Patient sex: M
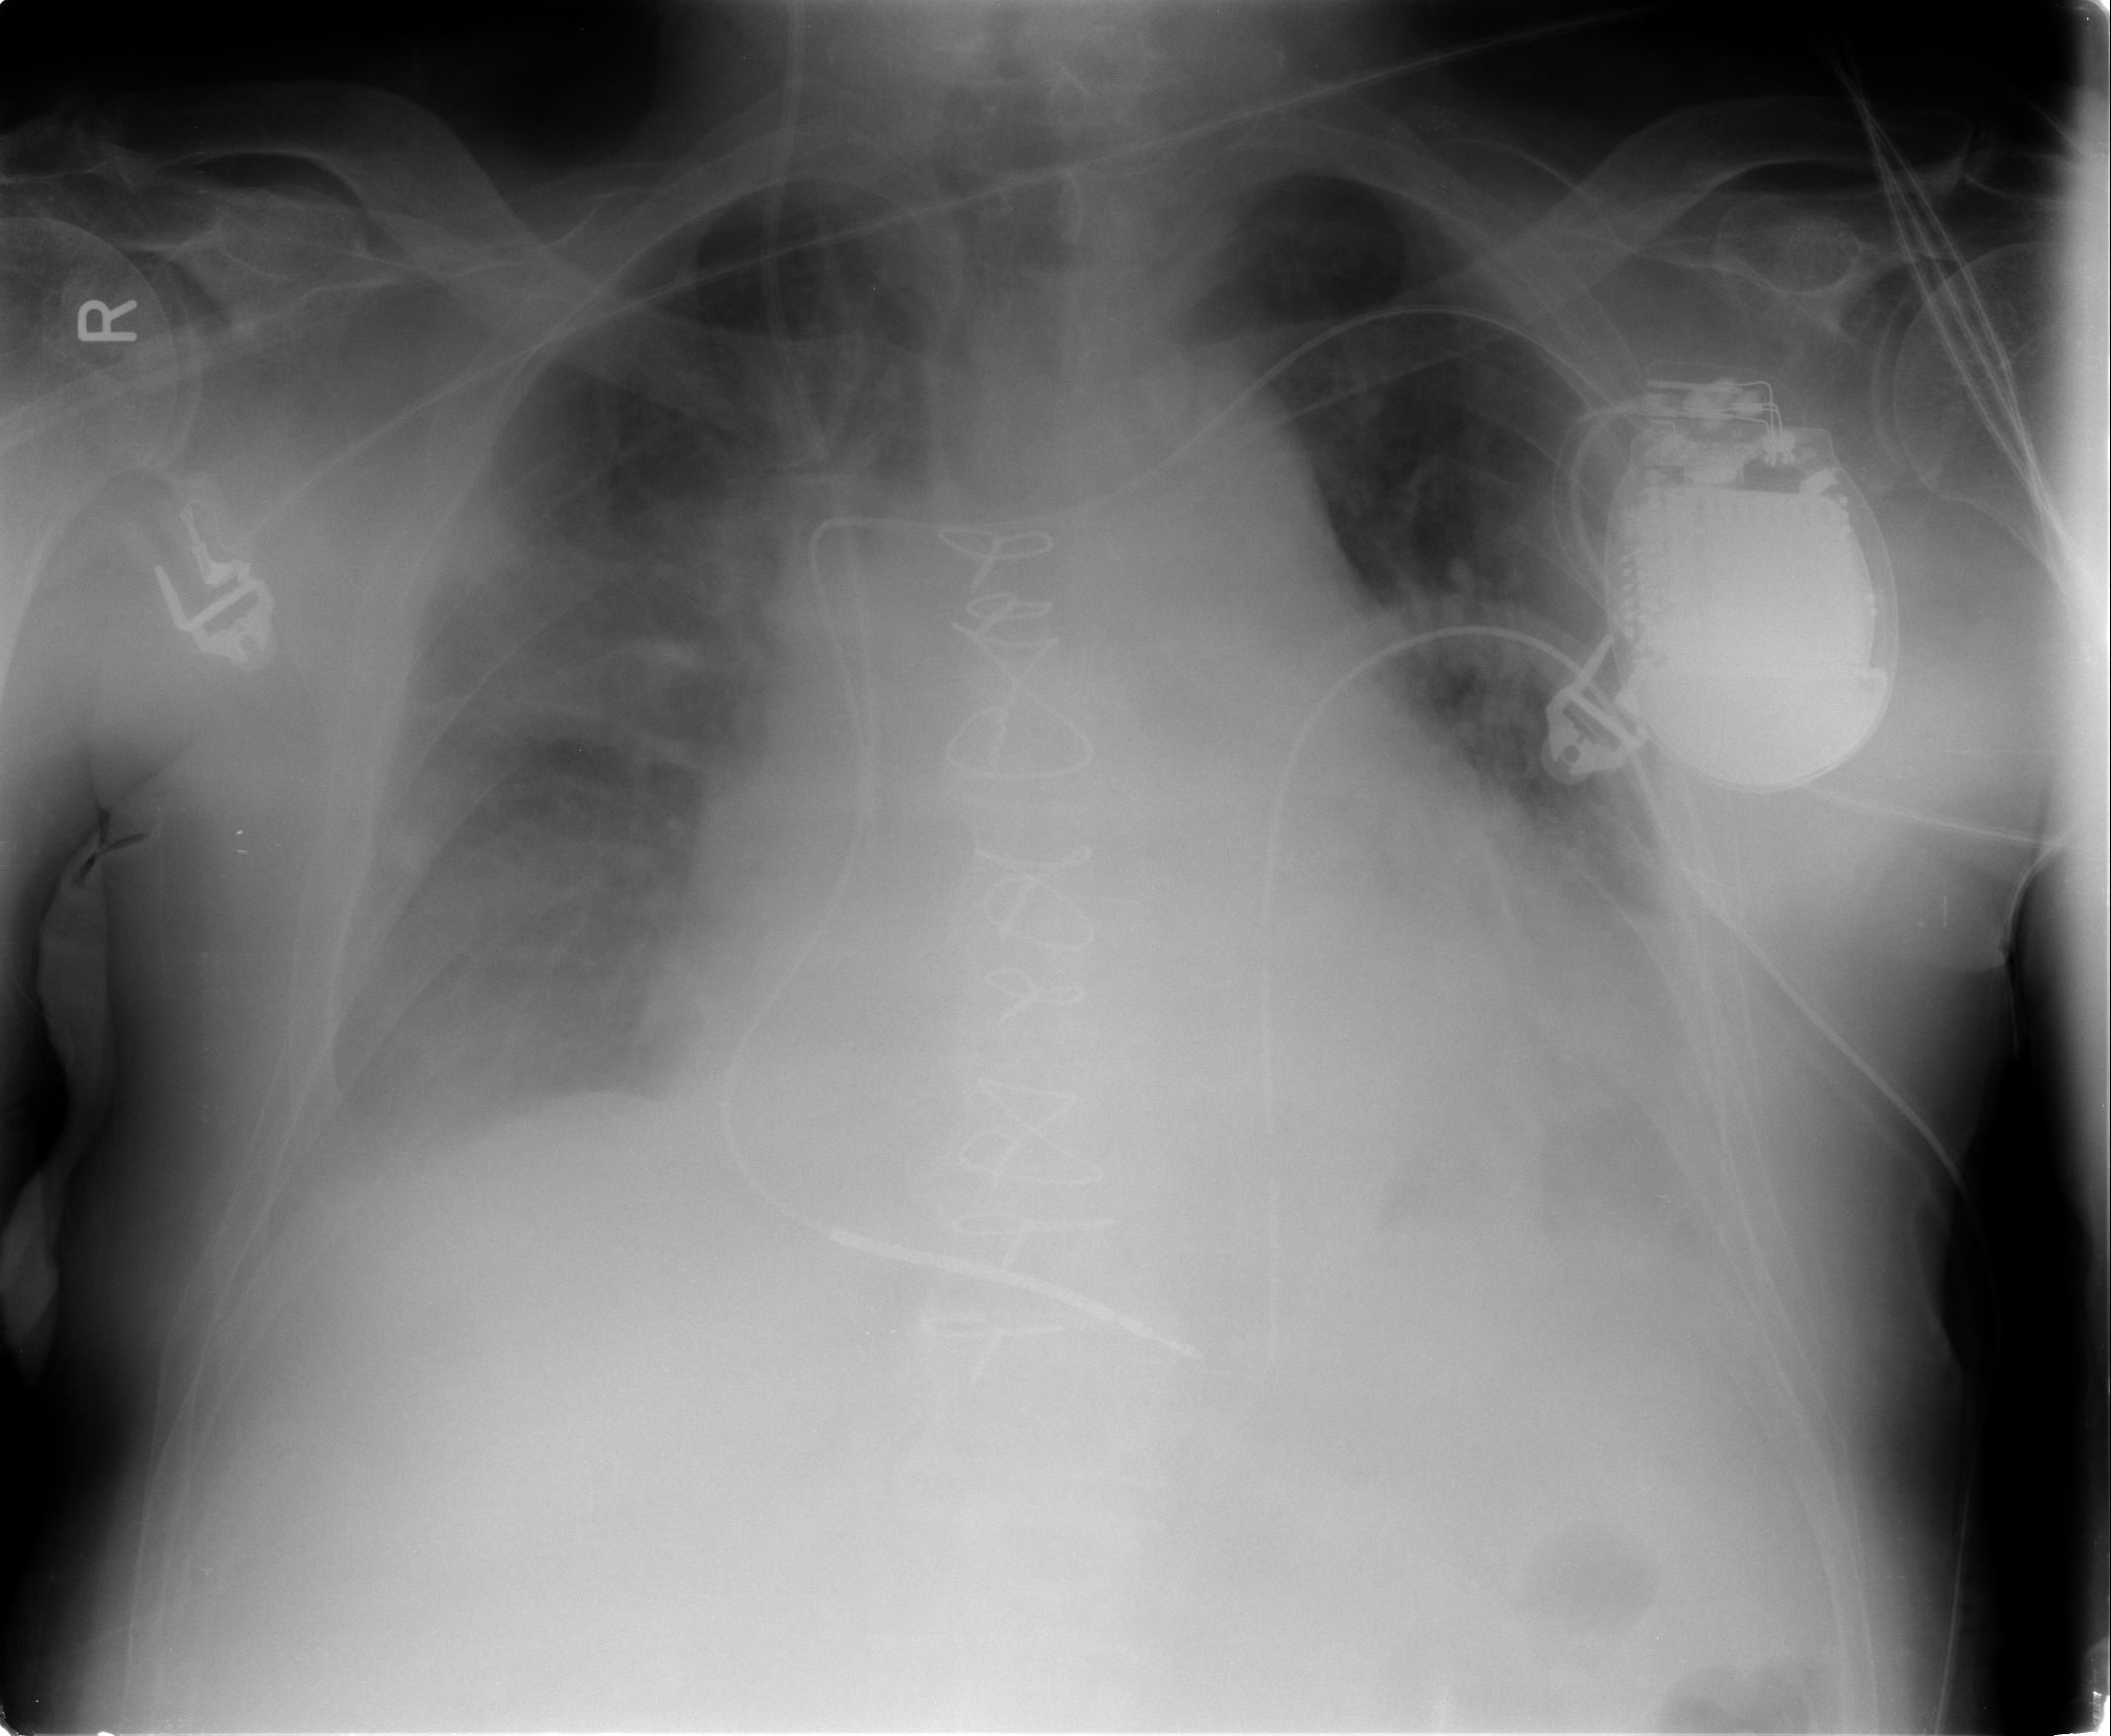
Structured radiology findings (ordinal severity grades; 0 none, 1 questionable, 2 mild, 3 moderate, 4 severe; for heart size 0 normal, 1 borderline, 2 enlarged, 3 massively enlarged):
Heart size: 3
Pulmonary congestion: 3
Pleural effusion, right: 2
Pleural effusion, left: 2
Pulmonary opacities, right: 2
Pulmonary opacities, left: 2
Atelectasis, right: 1
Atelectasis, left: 2